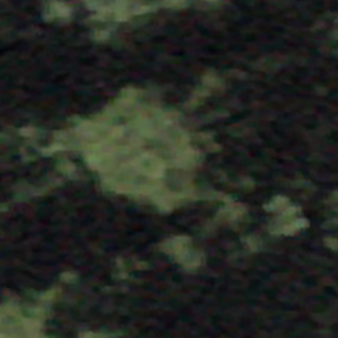
Label: other